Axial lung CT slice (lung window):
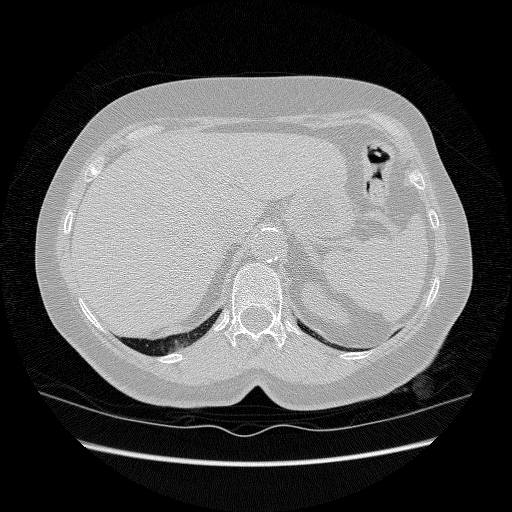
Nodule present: no